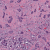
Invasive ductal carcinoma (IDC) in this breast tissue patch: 1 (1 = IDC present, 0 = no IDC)